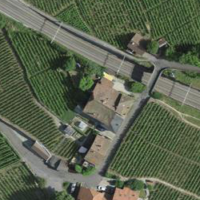
EUNIS habitat code: 24
Species observed at this site:
Euphorbia lathyris